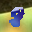
Label: 8